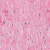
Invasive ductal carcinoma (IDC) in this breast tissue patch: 0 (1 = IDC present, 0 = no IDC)